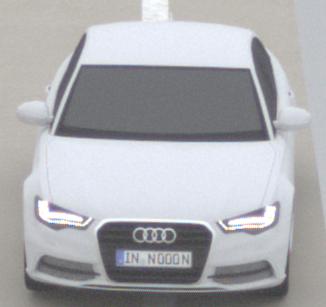
Make: Audi
Model: A6 2.0 TFSI
Detailed model: A6 (C7) Limousine
Model produced from: 2011/10
Model produced until: 2014/09
Doors: 4
Color: white
Road condition: dry road
Daytime: midday
Contrast: low contrast